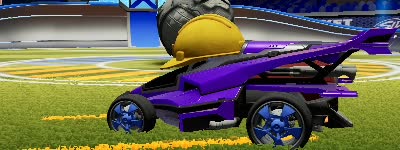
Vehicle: aftershock